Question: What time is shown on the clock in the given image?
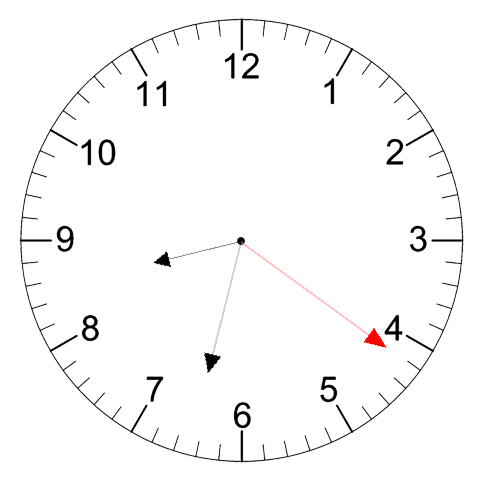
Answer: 08:32:21